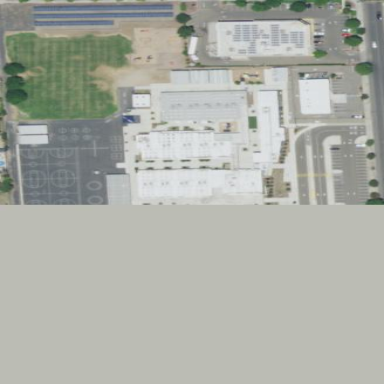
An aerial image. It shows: School.